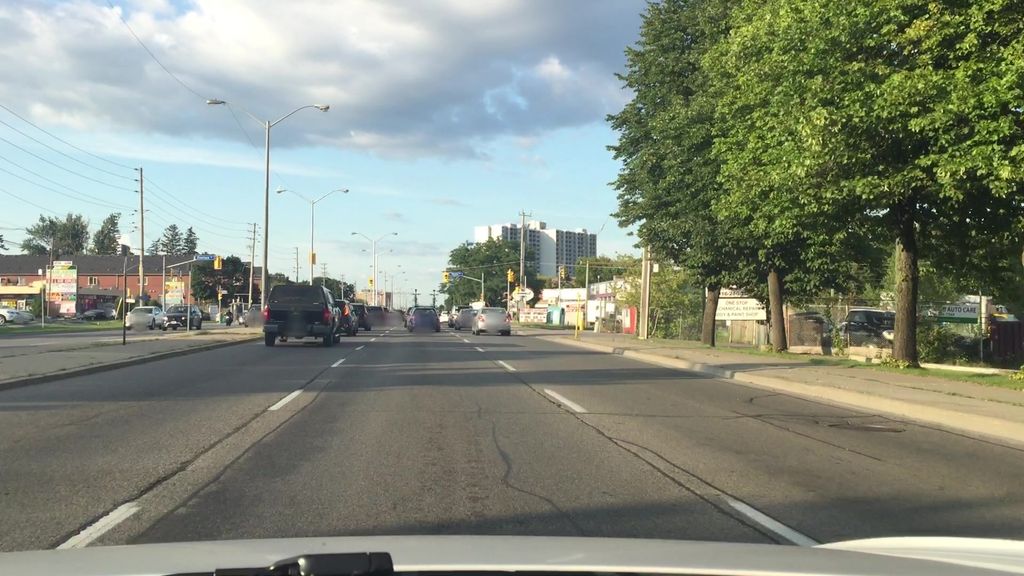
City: toronto